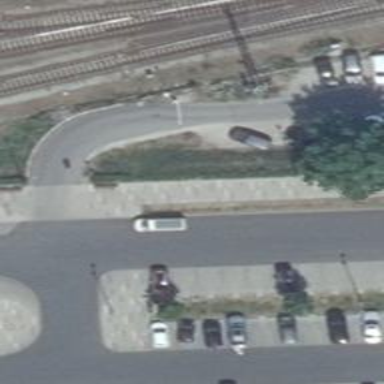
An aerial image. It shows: Service road with asphalt surface. There is perpendicular parking on the left side.